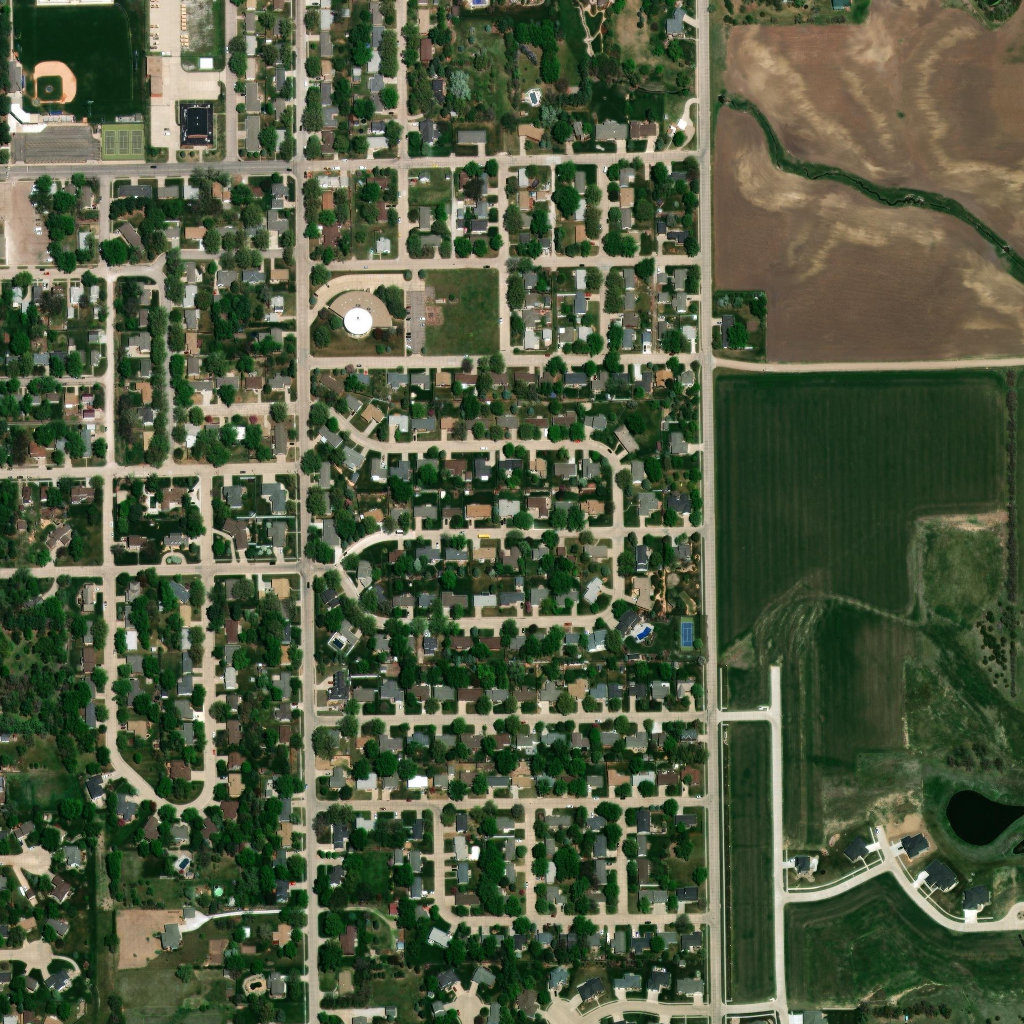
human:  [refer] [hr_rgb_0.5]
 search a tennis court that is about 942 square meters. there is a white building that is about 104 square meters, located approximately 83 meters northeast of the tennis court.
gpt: <box>[[10, 12, 14, 14, 0]]</box>

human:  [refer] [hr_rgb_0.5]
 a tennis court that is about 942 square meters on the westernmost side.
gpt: <box>[[10, 12, 14, 14, 0]]</box>